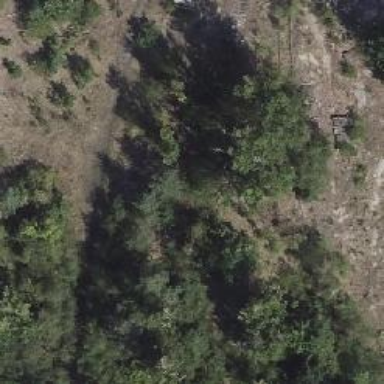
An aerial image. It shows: Abandoned railway with historical significance.